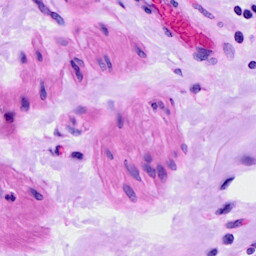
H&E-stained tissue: Ovarian